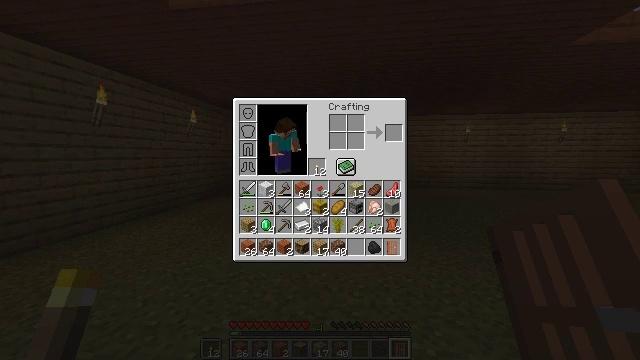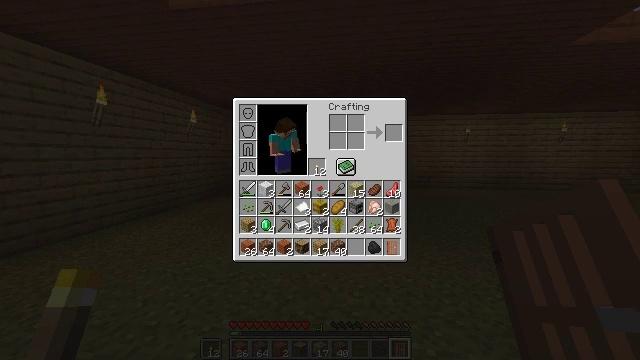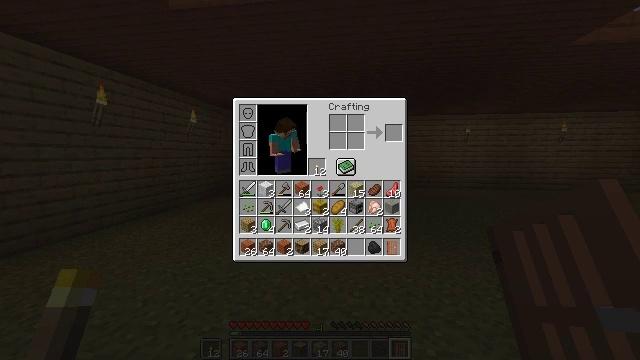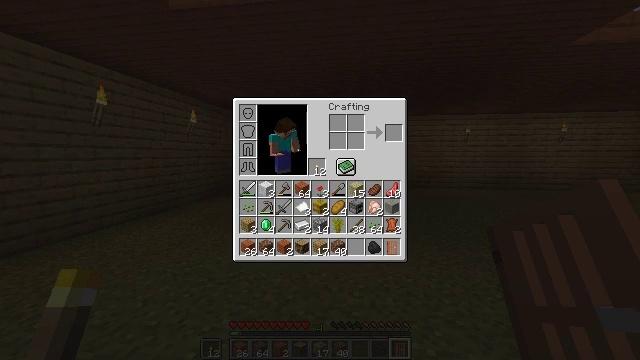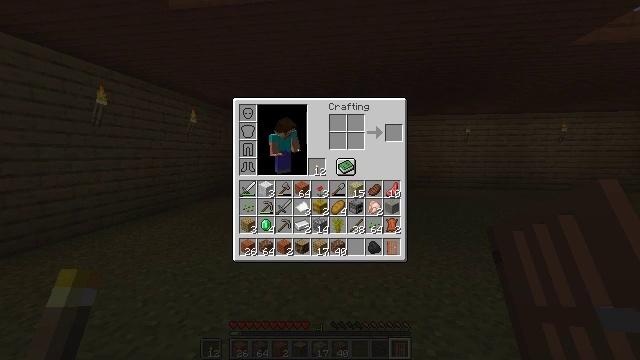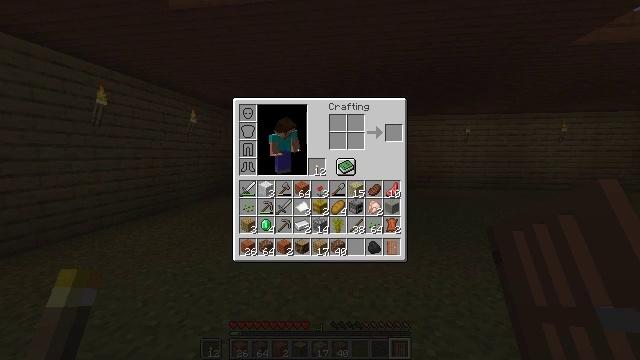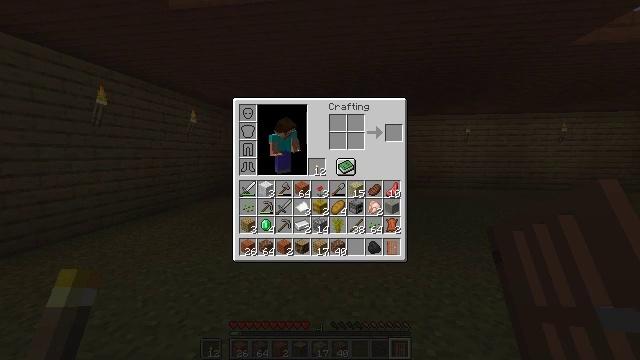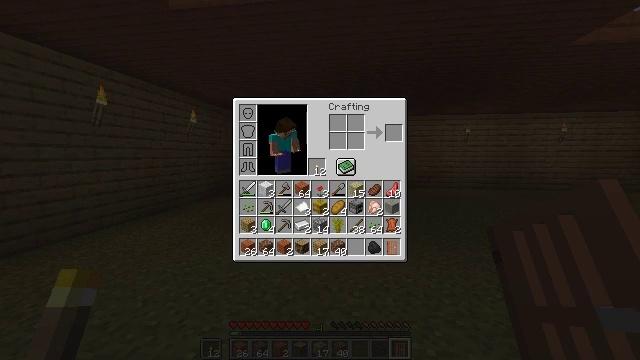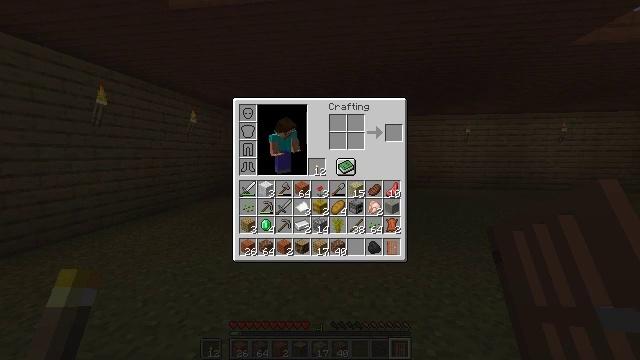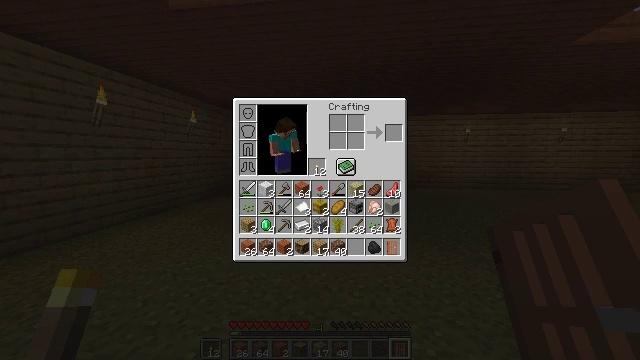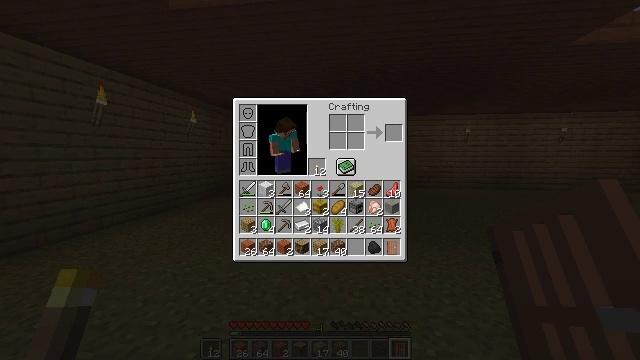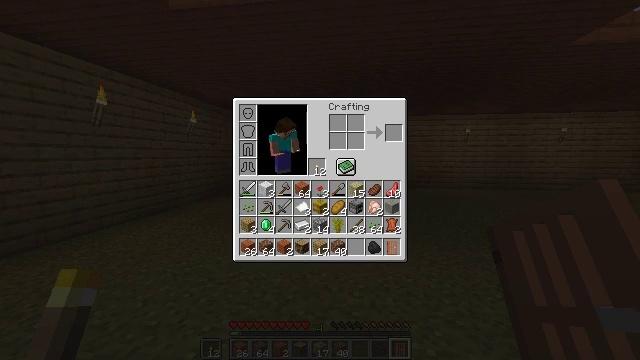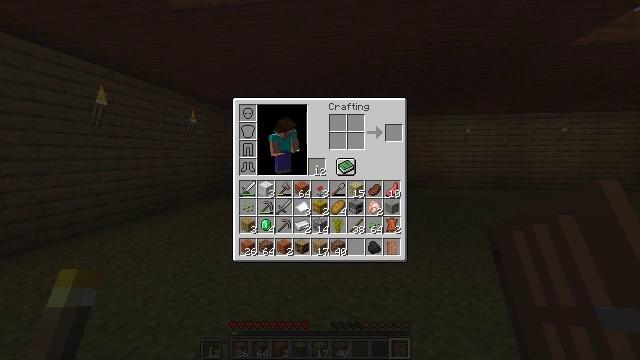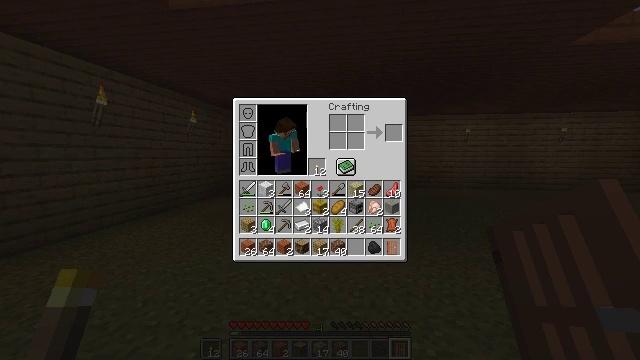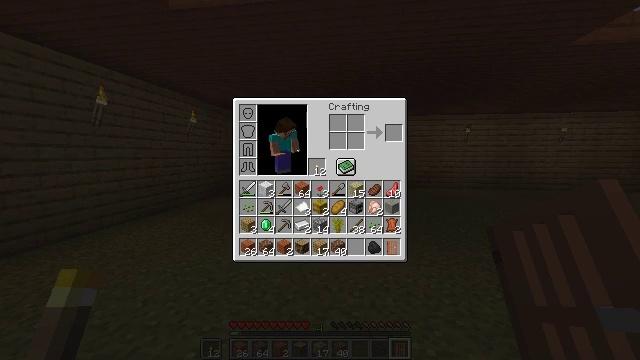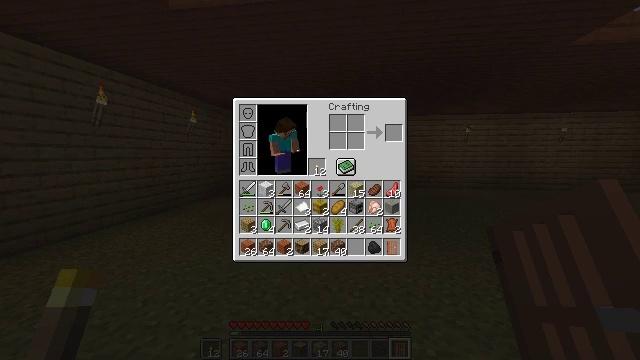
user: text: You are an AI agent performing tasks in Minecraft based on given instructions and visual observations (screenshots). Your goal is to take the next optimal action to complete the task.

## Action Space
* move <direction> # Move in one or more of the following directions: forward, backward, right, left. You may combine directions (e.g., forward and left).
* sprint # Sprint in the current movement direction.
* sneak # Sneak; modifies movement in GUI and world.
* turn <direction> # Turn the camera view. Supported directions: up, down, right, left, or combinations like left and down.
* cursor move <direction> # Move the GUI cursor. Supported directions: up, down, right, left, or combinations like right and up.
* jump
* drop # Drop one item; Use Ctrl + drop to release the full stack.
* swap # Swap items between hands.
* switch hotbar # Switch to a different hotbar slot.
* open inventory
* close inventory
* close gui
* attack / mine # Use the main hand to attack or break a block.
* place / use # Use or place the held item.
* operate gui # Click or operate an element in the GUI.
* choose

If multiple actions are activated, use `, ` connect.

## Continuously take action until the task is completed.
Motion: motion action
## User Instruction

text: Open the crafting table and craft an acacia slab.
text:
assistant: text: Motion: no_op
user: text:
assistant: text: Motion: no_op
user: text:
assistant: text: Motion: no_op
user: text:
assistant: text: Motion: no_op
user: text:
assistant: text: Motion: no_op
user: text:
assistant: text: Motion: no_op
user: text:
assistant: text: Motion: no_op
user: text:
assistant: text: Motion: no_op
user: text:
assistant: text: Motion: no_op
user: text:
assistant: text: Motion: no_op
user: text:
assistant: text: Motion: no_op
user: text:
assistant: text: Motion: no_op
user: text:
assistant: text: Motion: no_op
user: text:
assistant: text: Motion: no_op
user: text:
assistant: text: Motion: no_op
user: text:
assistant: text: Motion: no_op
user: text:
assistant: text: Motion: no_op
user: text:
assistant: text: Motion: no_op
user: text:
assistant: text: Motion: no_op
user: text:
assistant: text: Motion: cursor move left
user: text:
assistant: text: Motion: cursor move left
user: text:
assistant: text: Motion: cursor move left
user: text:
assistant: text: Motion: cursor move left
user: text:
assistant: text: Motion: cursor move left
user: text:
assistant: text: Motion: cursor move left
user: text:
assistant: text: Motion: no_op
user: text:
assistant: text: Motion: no_op
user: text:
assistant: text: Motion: cursor move left
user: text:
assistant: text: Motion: no_op
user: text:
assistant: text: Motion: cursor move left and down